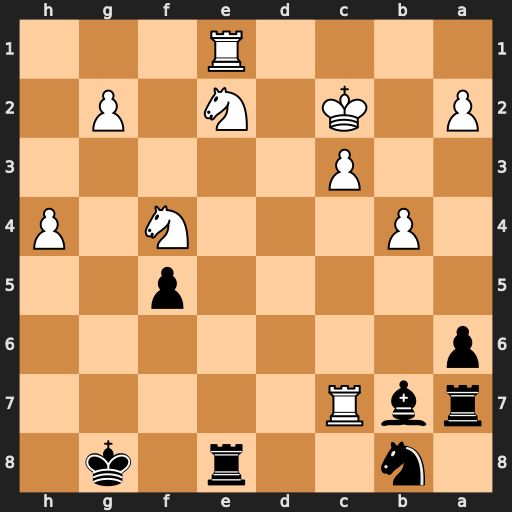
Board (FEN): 1n2r1k1/rbR5/p7/5p2/1P3N1P/2P5/P1K1N1P1/4R3
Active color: b
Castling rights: -
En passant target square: -
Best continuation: Be4+ Kb2 Rxc7